Question: I've got following media-queries rules:
1. @media only screen and (max-width: 854px), only screen and (max-device-width: 854px) (for devices <= 854px)
2. @media only screen and (min-width: 855px), only screen and (min-device-width: 855px) (for devices > 854px)
It's strange but Chrome (and may be other browsers) use this rules at the same time (when width is 800px for example) (check screen). What's wrong?

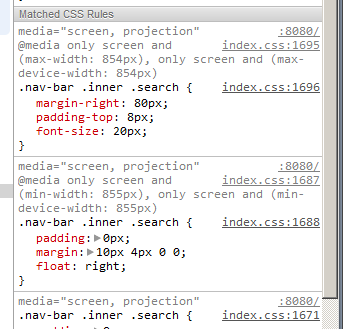
Answer: They are falling back to the same rule because you are using 'device-width', the condition for 'device-width' targets your device's physical width so if that condition is satisfied then that's the only rule that will be applied (regardless if you resize your browser to any width). Remove both the 'device-width' conditions from your media queries, this should solve your issue.
To learn more about the difference between 'device-width' and 'width', refer to this link: <URL>